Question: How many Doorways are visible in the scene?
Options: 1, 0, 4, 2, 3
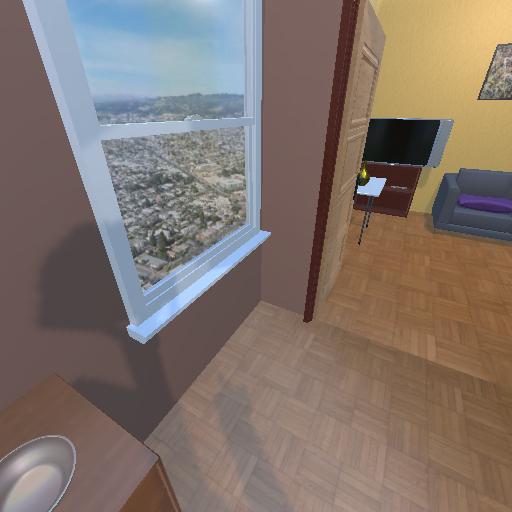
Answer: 1